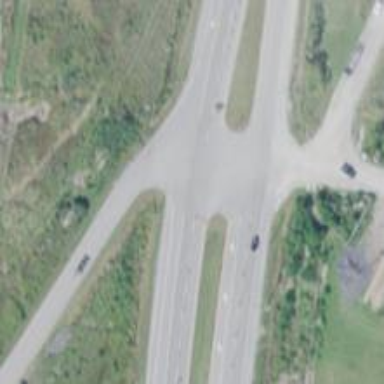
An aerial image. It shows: Turning loop on the road.